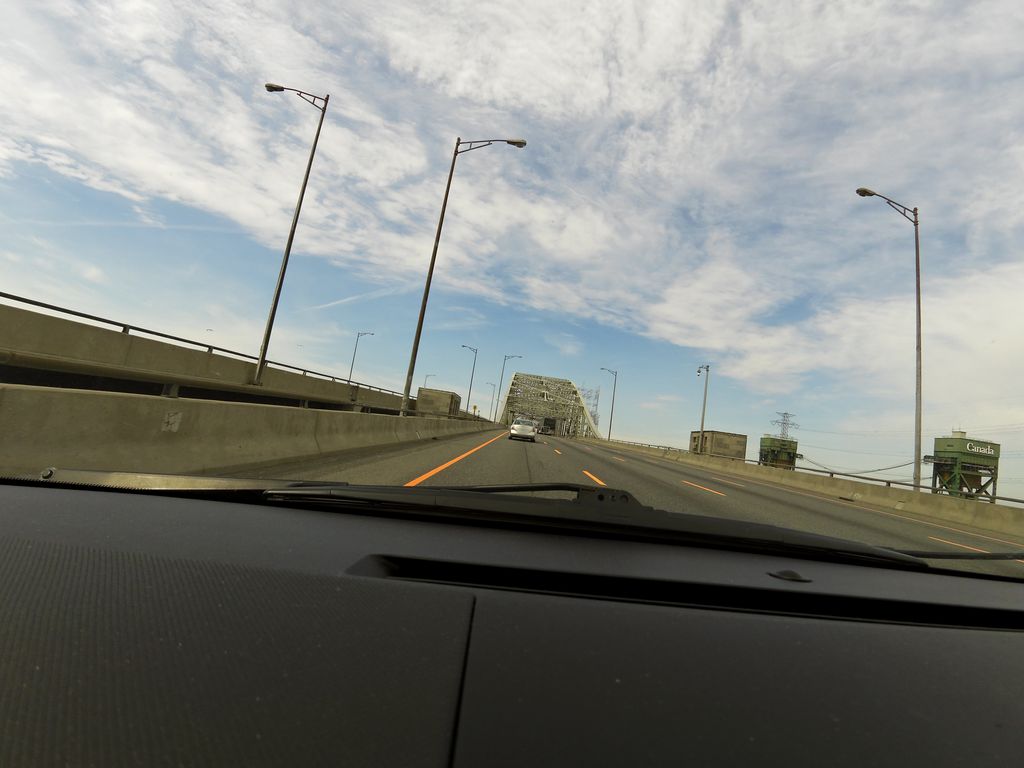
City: hamilton